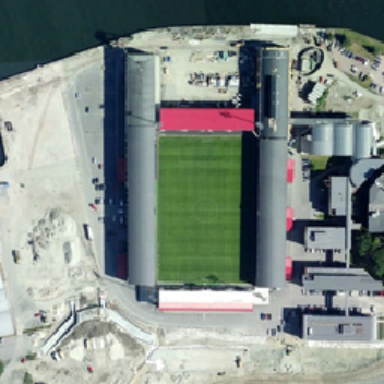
A stadium with some vehicles parked outside near the river .